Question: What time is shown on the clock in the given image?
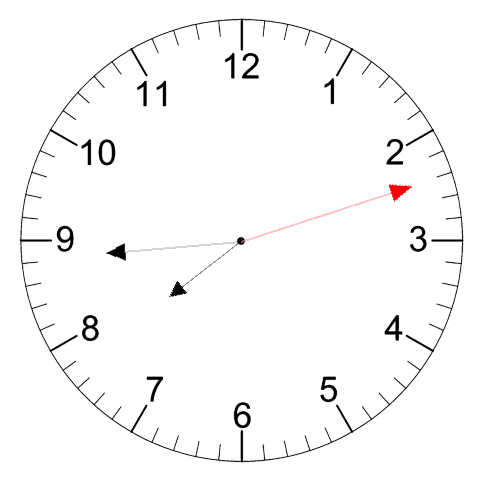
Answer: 07:44:12